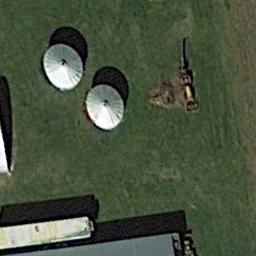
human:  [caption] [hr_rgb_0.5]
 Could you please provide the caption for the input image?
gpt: There is a black house beside the storage tanks .

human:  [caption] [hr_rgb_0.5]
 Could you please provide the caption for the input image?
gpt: The storage tanks are surrounded by grass .

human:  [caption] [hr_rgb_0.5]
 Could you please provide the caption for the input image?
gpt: There are two neatly arranged large oil storage tanks in the factory, And there are large lawns in the factory .

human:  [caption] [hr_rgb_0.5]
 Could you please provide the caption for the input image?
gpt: There are two white storage tanks on the grass .

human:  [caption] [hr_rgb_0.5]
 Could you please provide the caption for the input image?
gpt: There are two storage tanks on a green meadow .